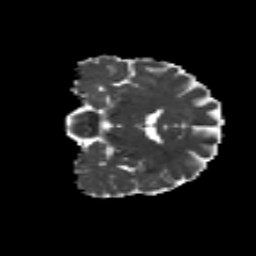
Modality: MD
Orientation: coronal
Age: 47
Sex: male
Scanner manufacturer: siemens
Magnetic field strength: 3 T
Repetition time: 8.6 s
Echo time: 0.095 s